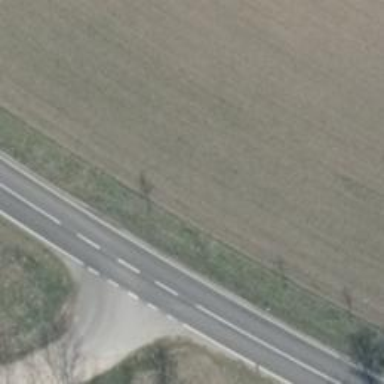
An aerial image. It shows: Asphalt surface with junction.